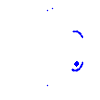
Particle: electron